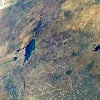
Label: land